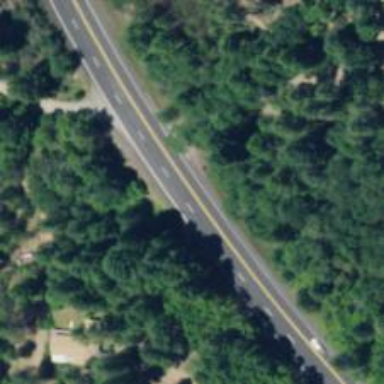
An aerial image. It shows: Trunk highway.